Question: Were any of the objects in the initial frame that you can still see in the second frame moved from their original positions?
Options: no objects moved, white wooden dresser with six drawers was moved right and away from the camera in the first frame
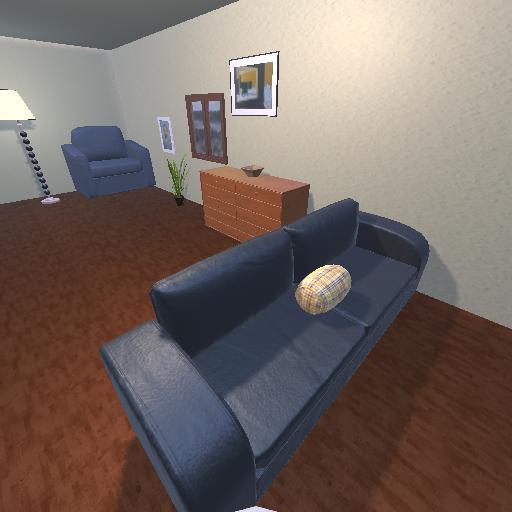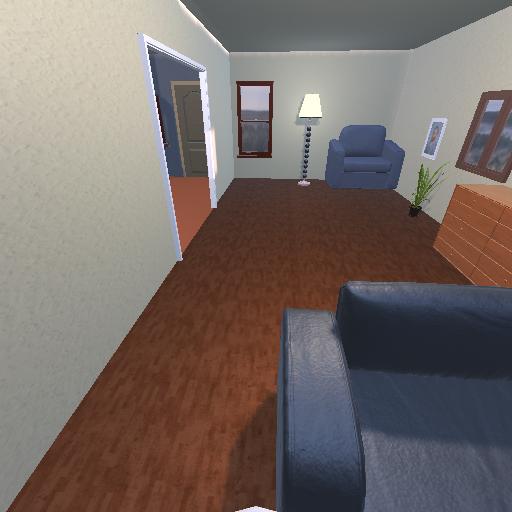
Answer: no objects moved